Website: ulta-beauty
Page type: address-validator
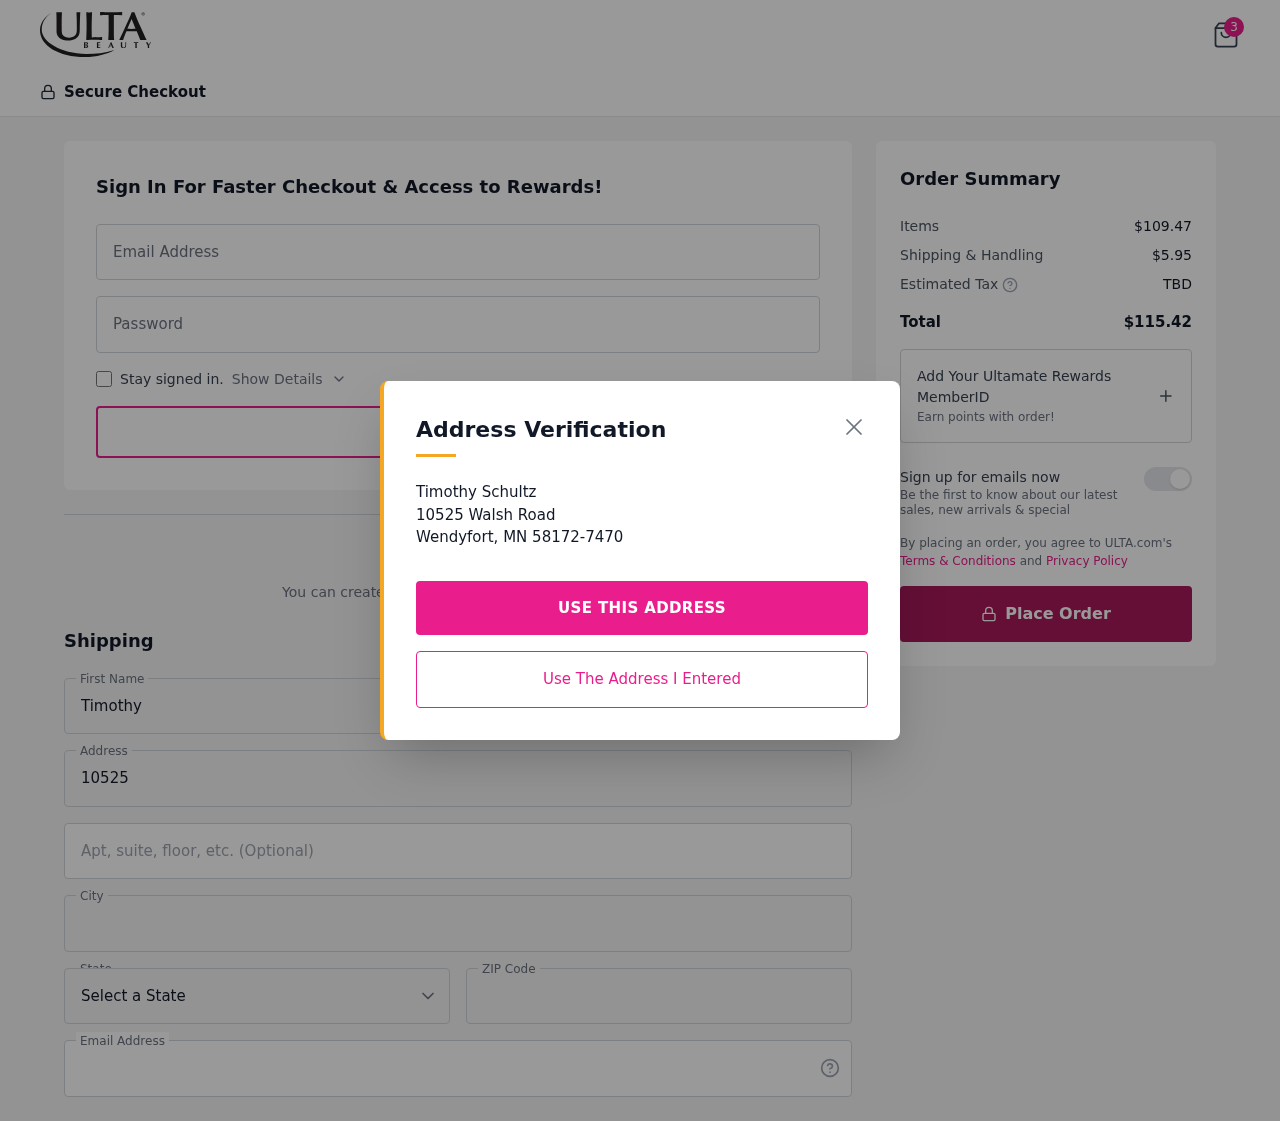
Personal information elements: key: PII_CITY
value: Wendyfort
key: PII_EMAIL
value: timothy.schultz@yahoo.com
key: PII_FIRSTNAME
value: Timothy
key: PII_LASTNAME
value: Schultz
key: PII_POSTCODE
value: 58172
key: PII_STATE_ABBR
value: MN
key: PII_STREET
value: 10525 Walsh Road
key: PII_STREET2
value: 10525 Walsh Road
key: PII_FULLNAME2
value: Timothy Schultz
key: PII_CITY2
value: Wendyfort
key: PII_STATE_ABBR2
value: MN
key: PII_POSTCODE_FULL
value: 58172
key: PII_POSTCODE_EXT
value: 7470
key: PII_POSTCODE_NUMERIC
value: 58172
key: PII_POSTCODE_EXT_NUMERIC
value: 7470
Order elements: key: ORDER_NUM_ITEMS
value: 3
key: ORDER_SUBTOTAL
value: $109.47
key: ORDER_SHIPPING_COST
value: $5.95
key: ORDER_TOTAL
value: $115.42